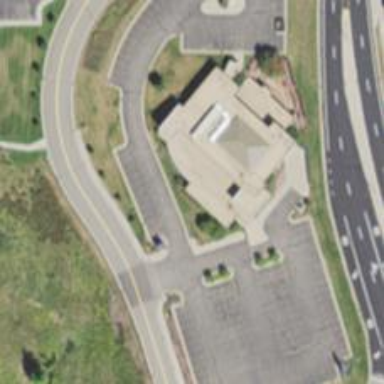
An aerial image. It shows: Healthcare clinic.